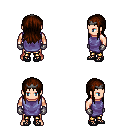
a pixel art fantasy rpg character, male body template, human, light skin, chain tabard jacket, gold greaves, brown unkempt hairstyle, iron tiara, metal gloves, ghillies, four views (front, back, left, right), 2x2 character sprite sheet, small pixel art, hard edges, no anti-aliasing